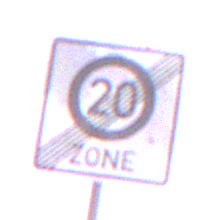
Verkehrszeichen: EndeZone20
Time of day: SunriseSunset
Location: Outdoor (Nature)
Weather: PartlyCloudy
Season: NotSpecified
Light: Natural